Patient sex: F
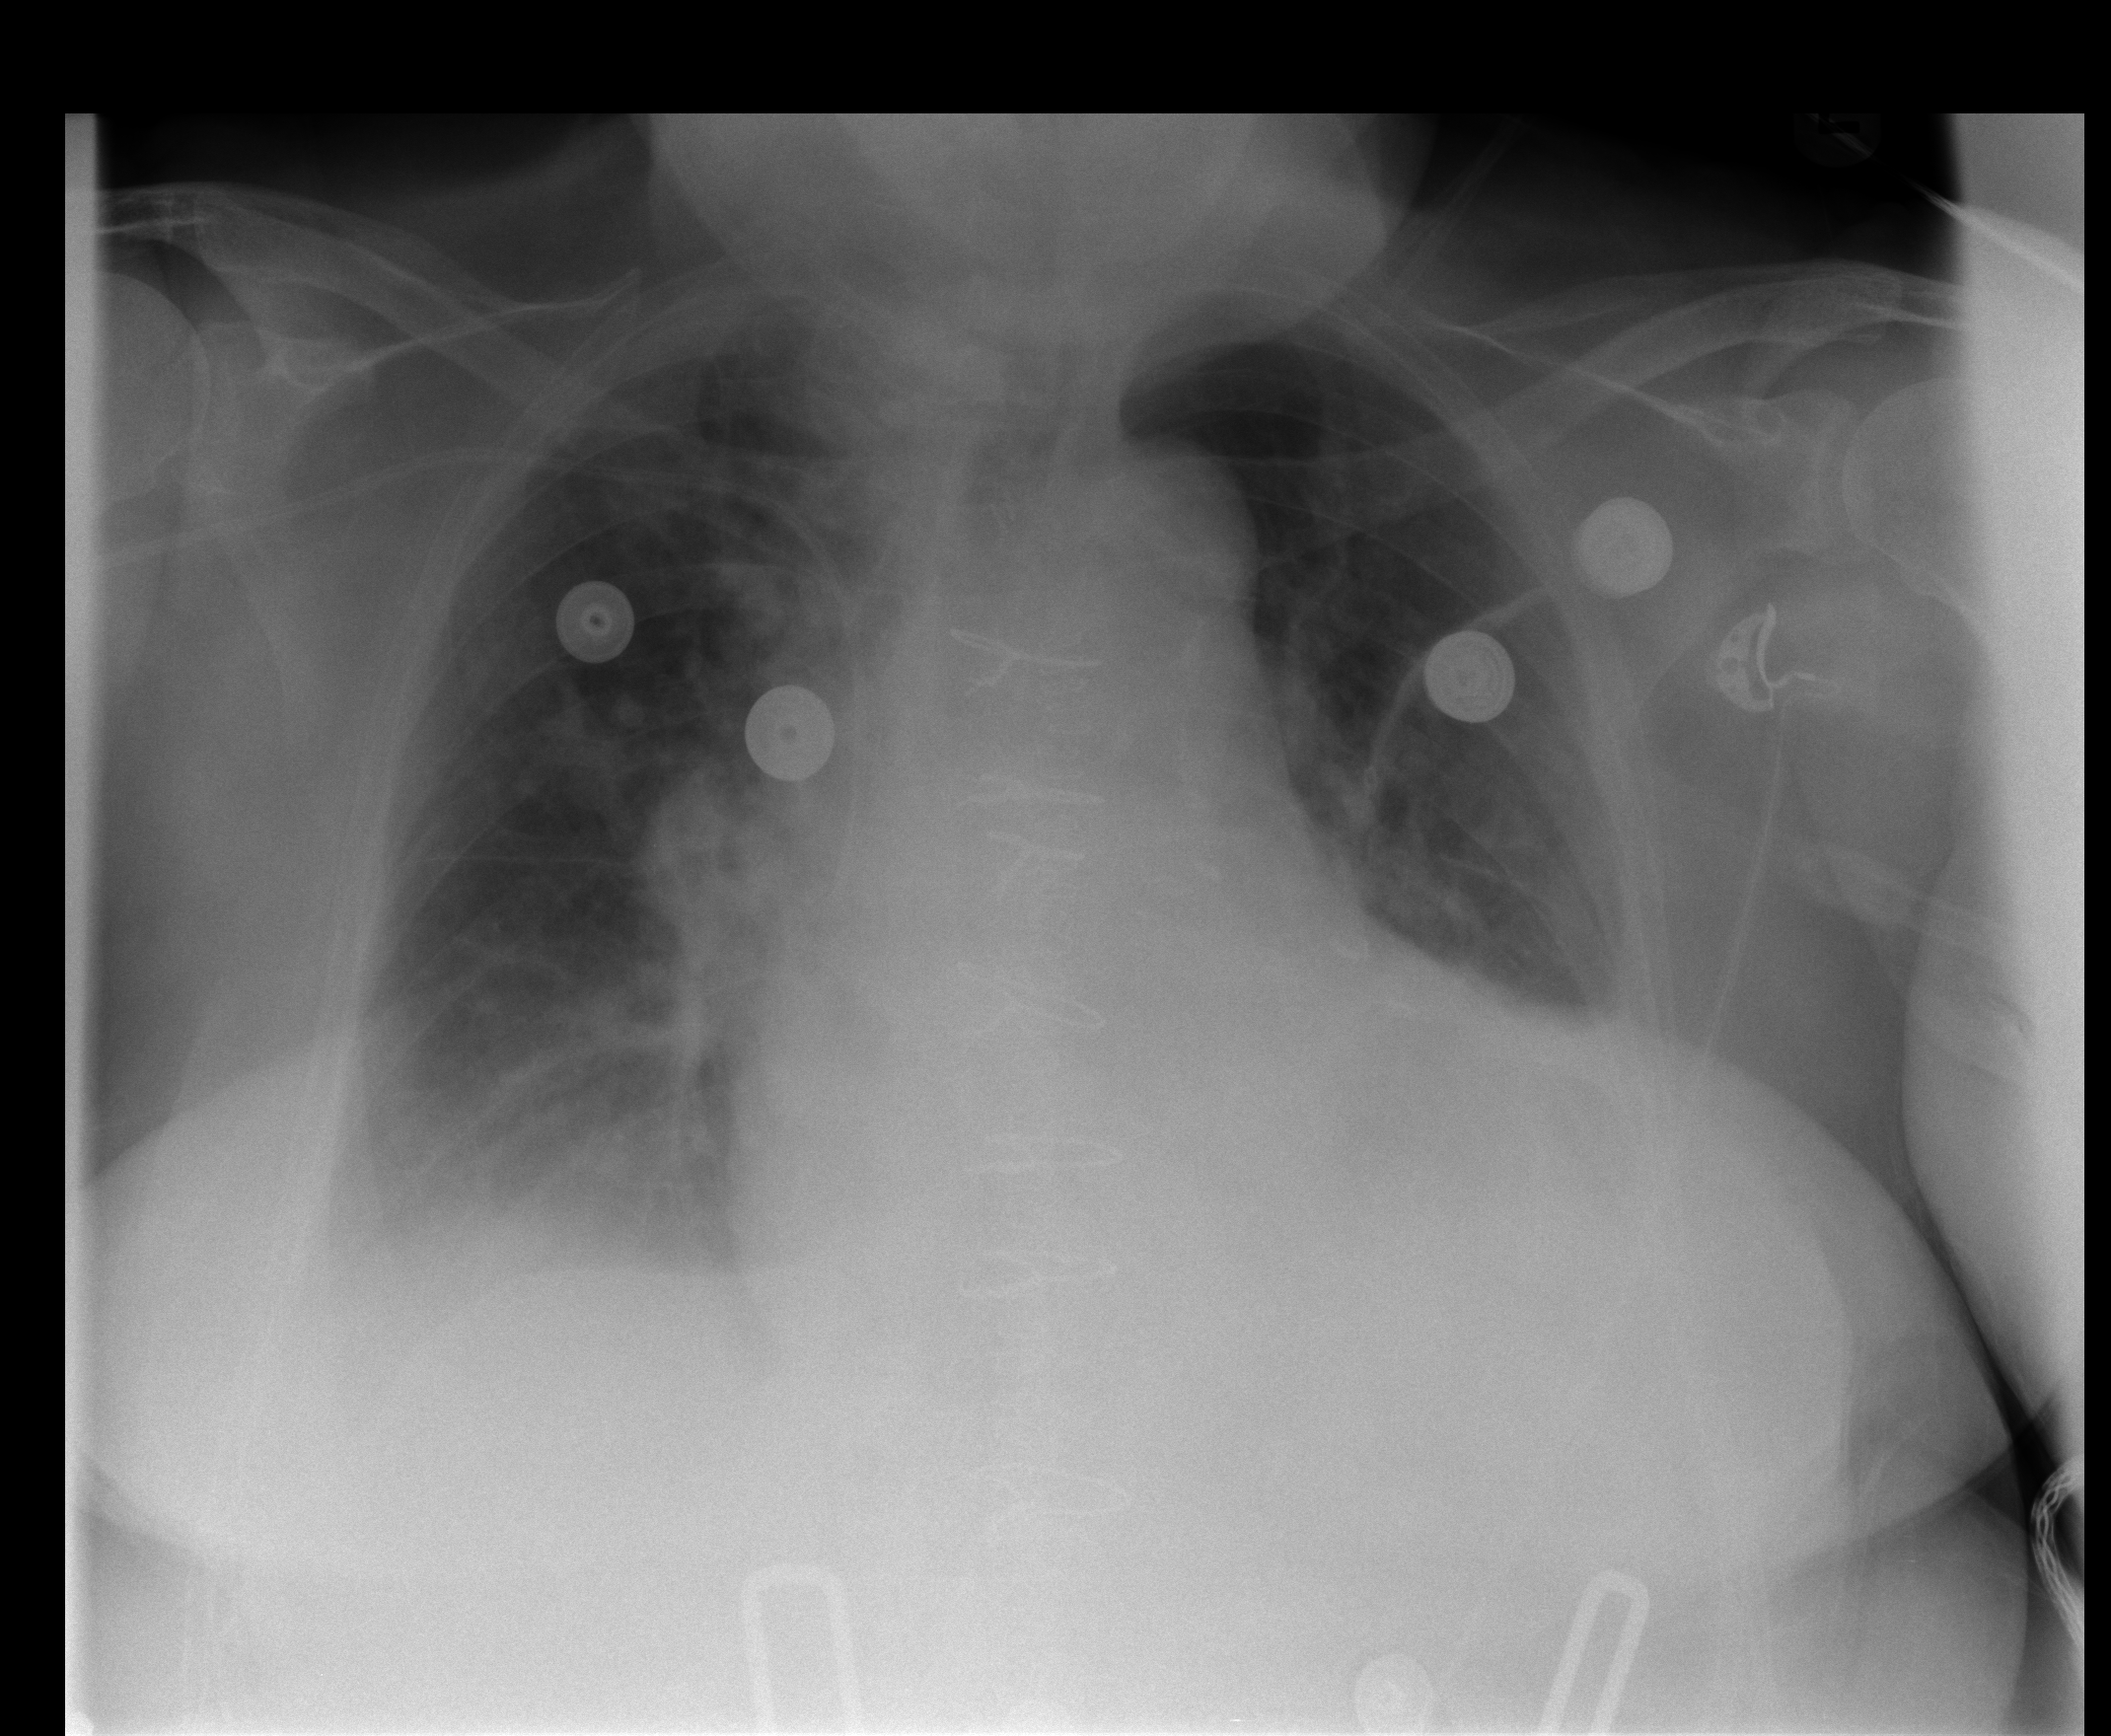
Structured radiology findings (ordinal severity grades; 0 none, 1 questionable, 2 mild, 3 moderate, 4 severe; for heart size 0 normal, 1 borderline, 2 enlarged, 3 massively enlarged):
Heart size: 2
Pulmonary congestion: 2
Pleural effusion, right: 2
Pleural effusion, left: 1
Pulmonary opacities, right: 2
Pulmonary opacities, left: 0
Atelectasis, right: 2
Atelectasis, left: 2